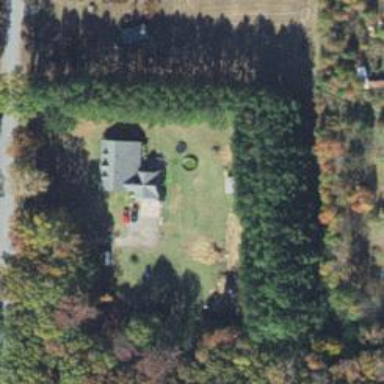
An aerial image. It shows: Driveway.